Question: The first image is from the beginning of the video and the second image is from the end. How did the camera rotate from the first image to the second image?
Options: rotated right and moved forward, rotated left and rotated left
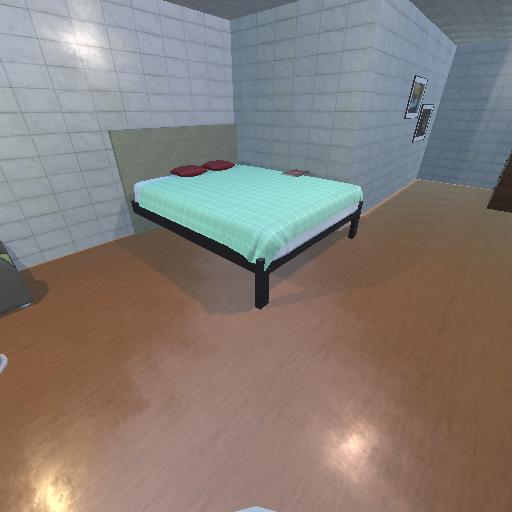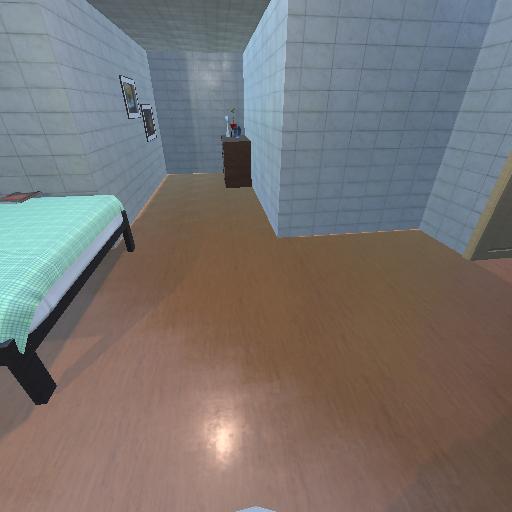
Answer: rotated right and moved forward